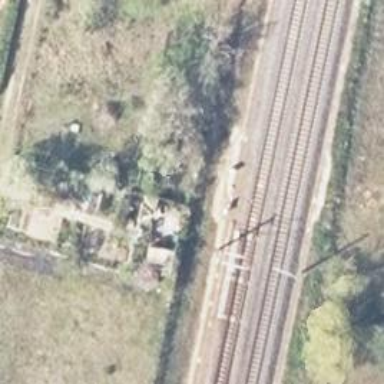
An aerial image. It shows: Railway switch with the turnout on the left side.